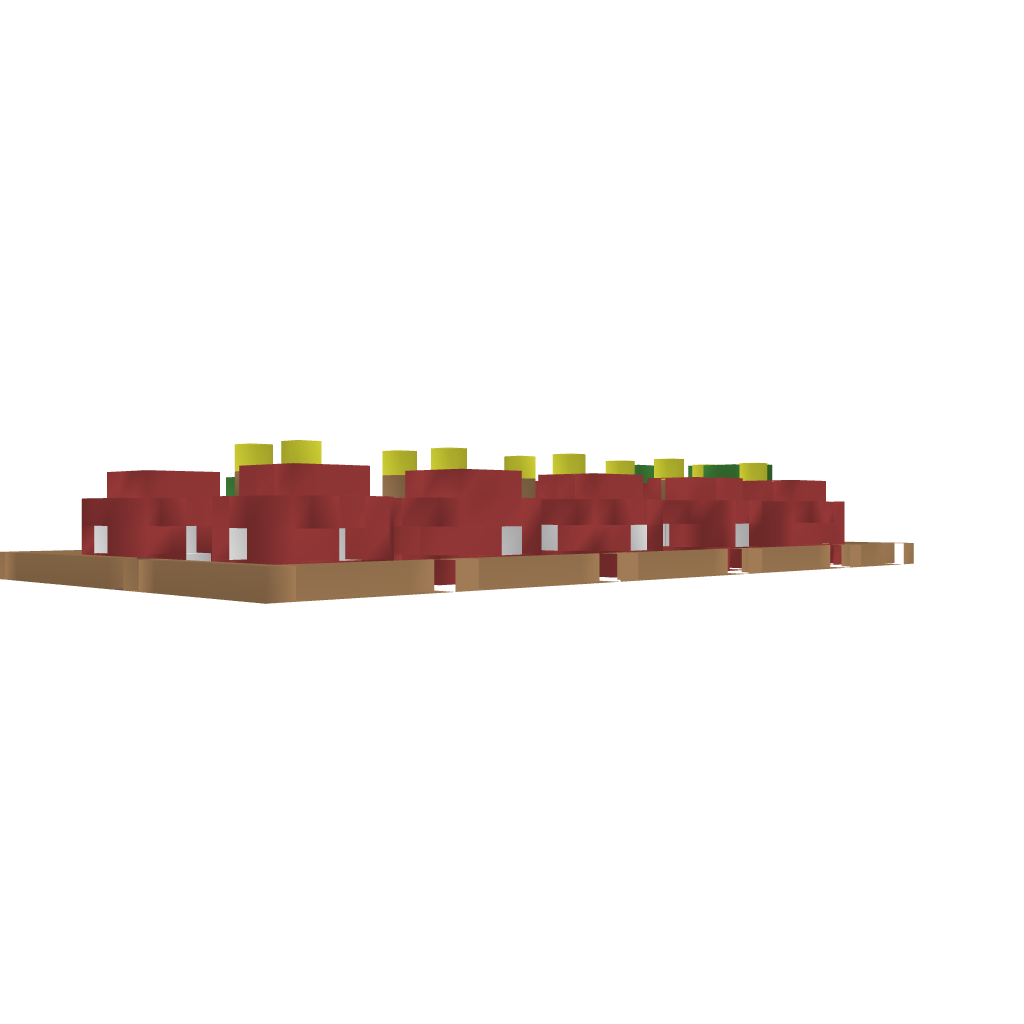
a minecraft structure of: Mushroom Village good quality